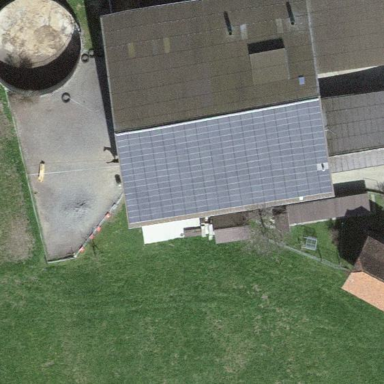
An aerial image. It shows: Solar power generator with photovoltaic panels.